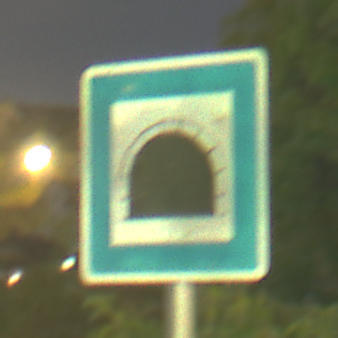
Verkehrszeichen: Tunnel
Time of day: Night
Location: Outdoor (Urban)
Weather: PartlyCloudy
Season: NotSpecified
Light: Artificial